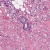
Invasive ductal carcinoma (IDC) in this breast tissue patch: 1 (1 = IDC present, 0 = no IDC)